Aerial crown-view tile of a tropical tree (Barro Colorado Island, Panama), acquired 20250124:
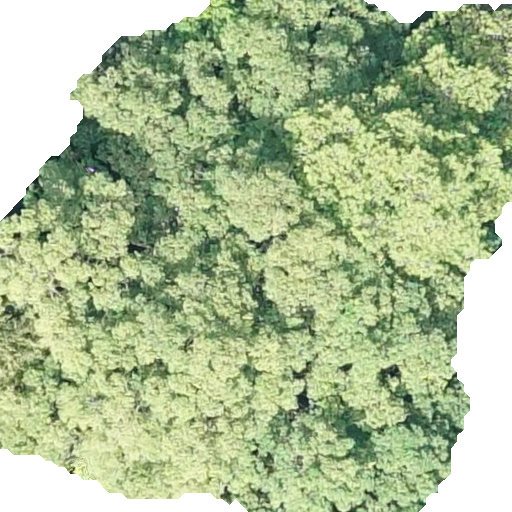
Species: Terminalia oblonga
GBIF accepted scientific name: Terminalia oblonga
Crown area: 350.25 m²